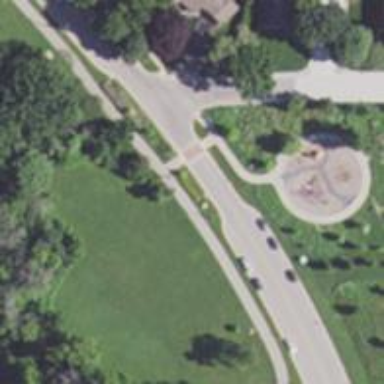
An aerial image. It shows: Asphalt footway with uncontrolled crossing. There is path crossing the footway.